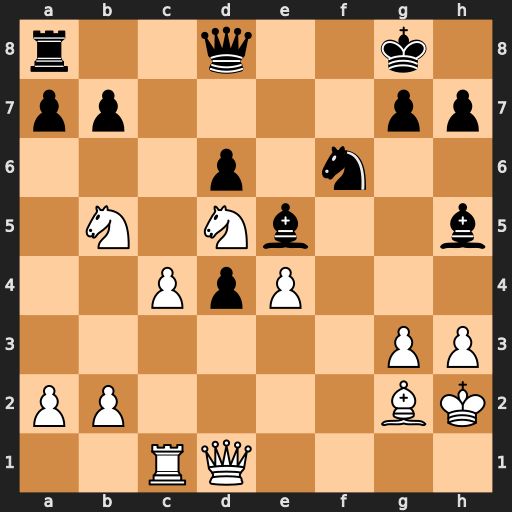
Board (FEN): r2q2k1/pp4pp/3p1n2/1N1Nb2b/2PpP3/6PP/PP4BK/2RQ4
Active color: w
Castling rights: -
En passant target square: -
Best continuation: Nxf6+ Qxf6 Qxh5